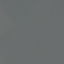
Land use / land cover class: SeaLake